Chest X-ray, PA view. Patient: 47 years old, sex M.
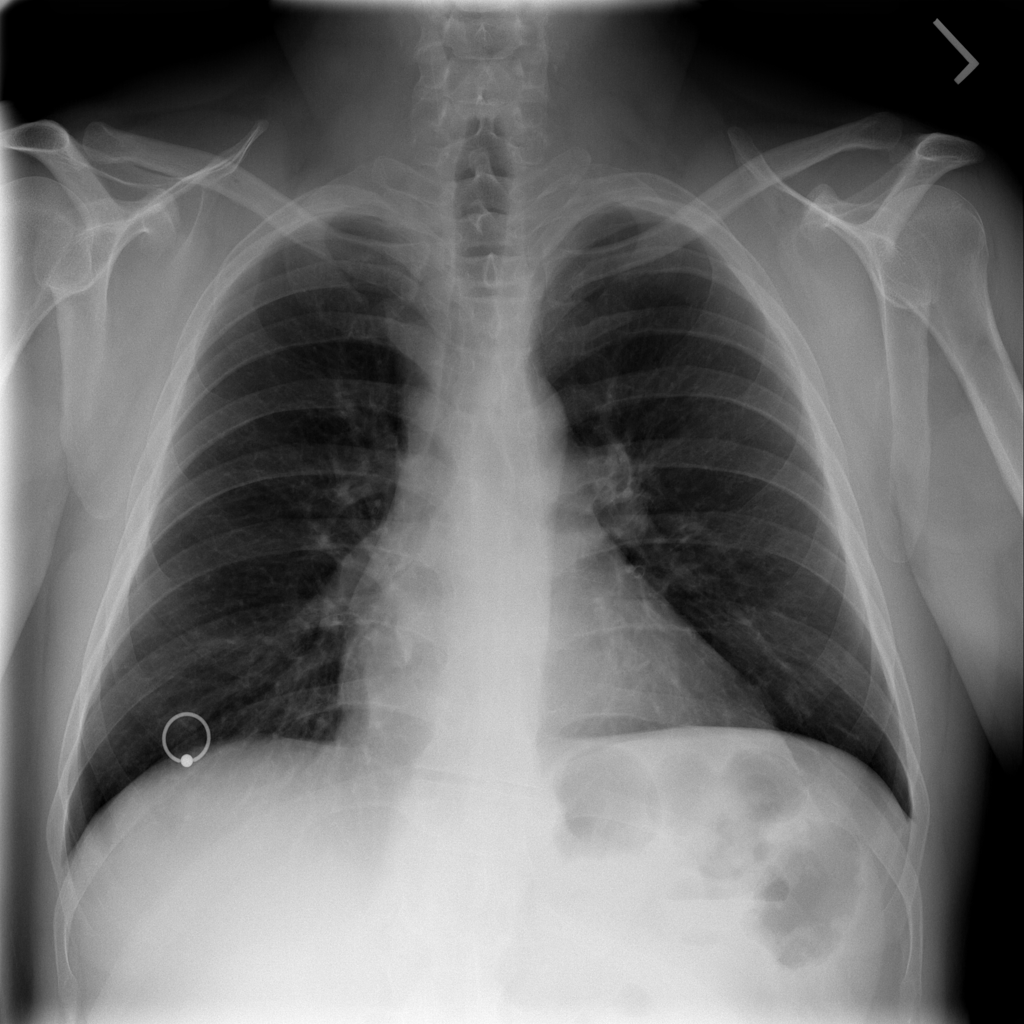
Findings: No Finding